Interaction volume radius: 10 \u00c5
Interaction volume height: 35 \u00c5
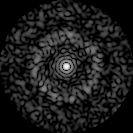
Disorder parameter: 0.8465